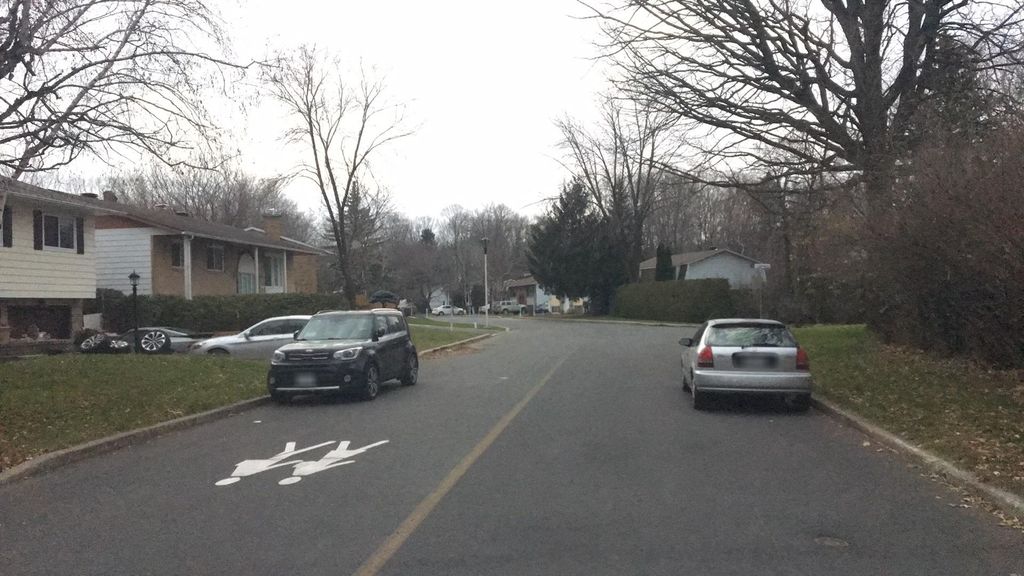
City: montreal